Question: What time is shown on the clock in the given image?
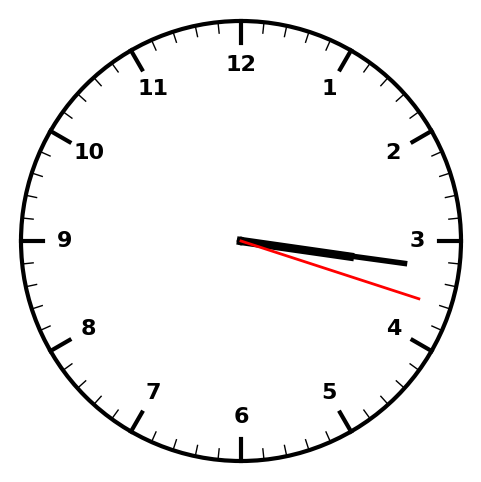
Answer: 03:16:18